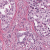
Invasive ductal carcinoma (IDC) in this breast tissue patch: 1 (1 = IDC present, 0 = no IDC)